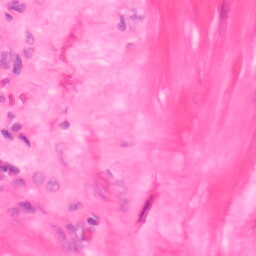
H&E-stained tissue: Colon